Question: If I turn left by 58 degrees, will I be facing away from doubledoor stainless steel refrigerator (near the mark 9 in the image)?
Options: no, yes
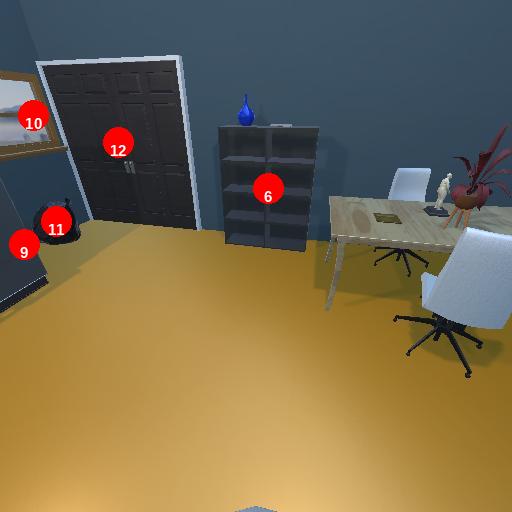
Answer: no